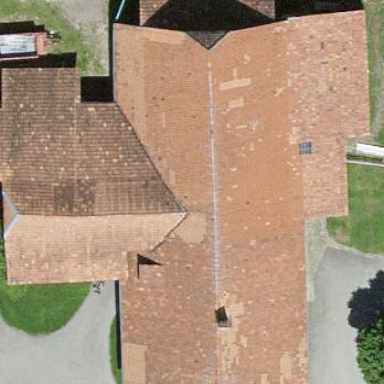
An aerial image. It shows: Farm building.